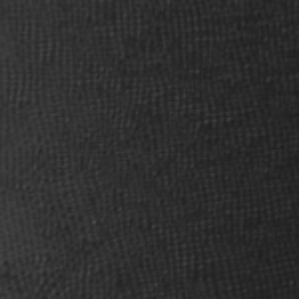
Label: frost